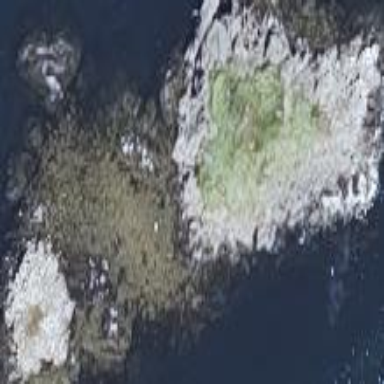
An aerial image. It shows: Island with natural coastline.